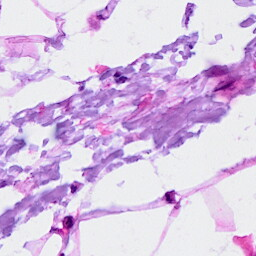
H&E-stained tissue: Breast